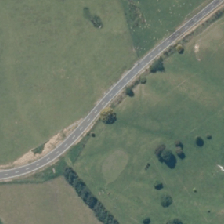
Land cover: herbaceous_freshwater_vege